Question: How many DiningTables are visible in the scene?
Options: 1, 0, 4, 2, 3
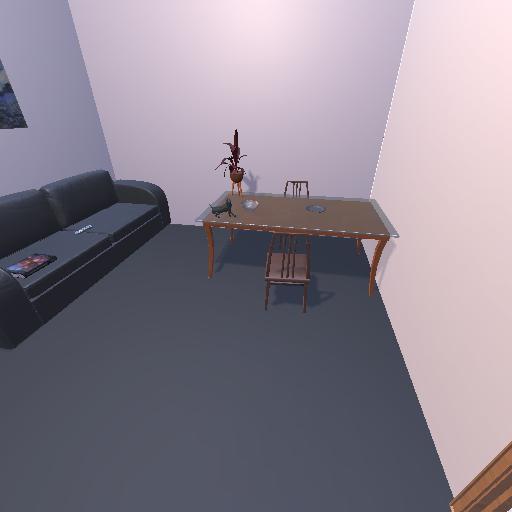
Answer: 1